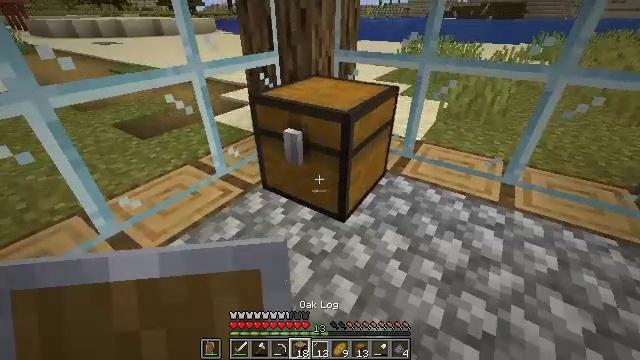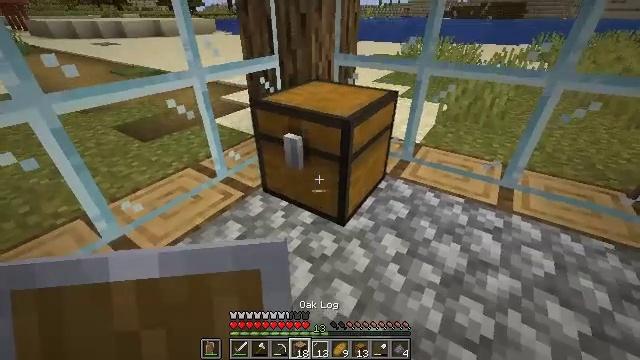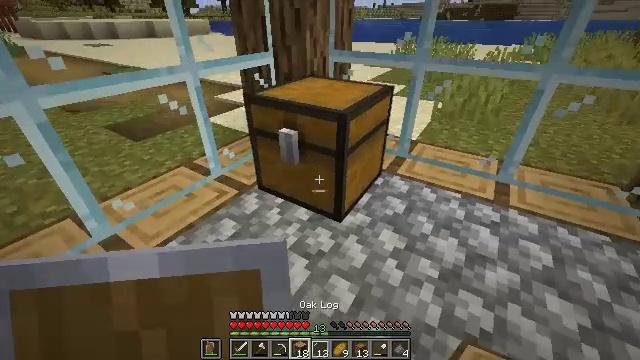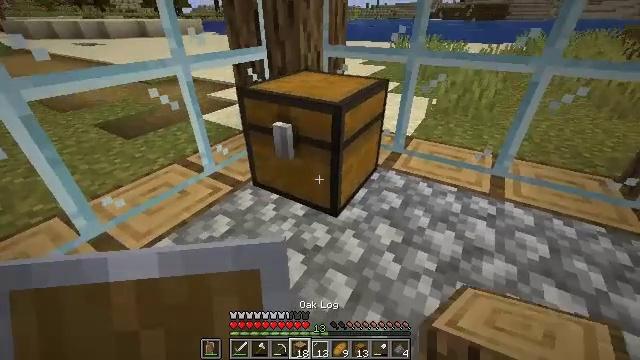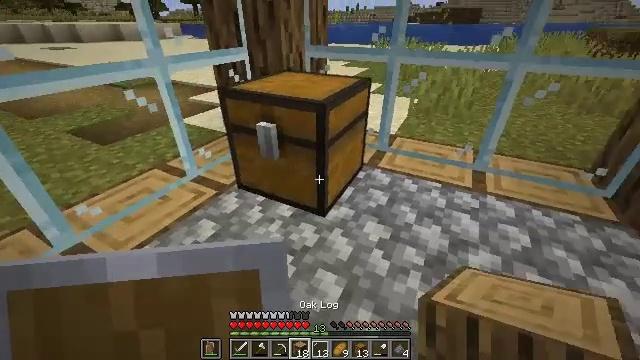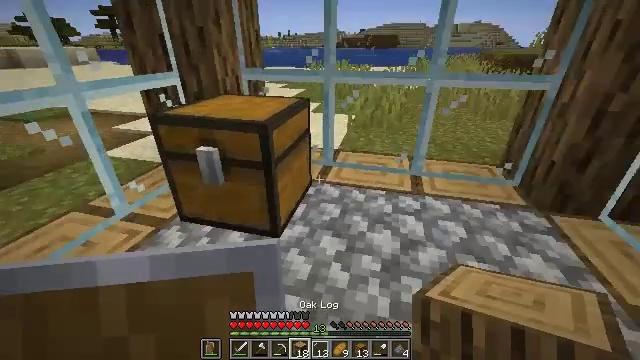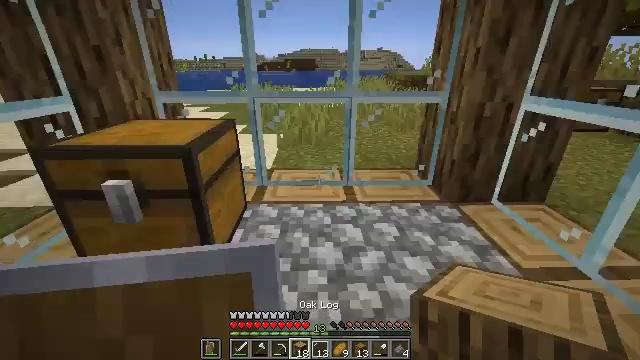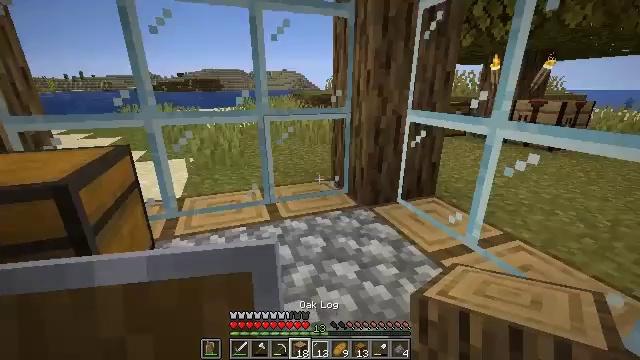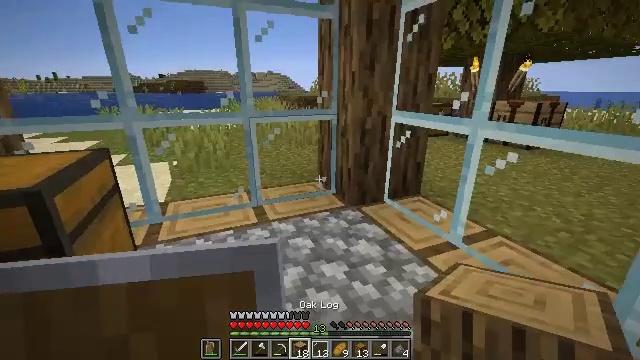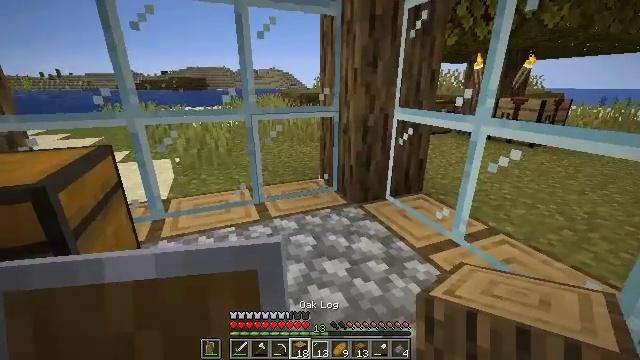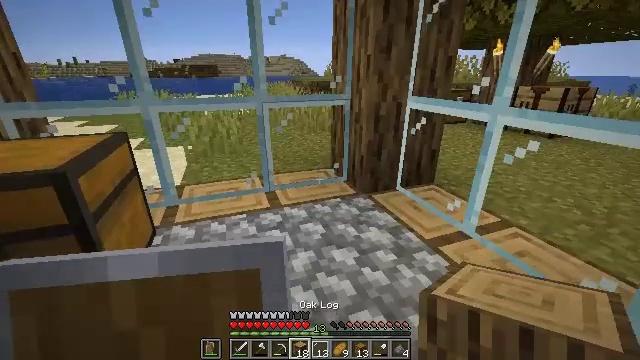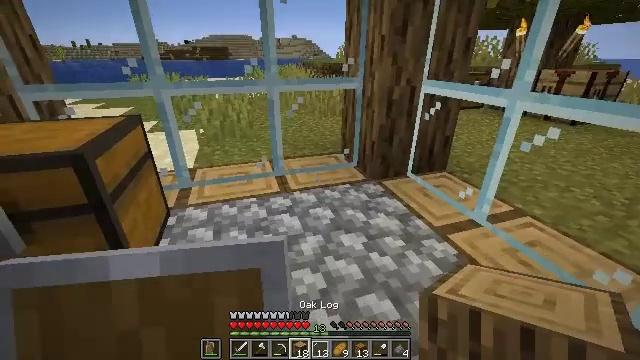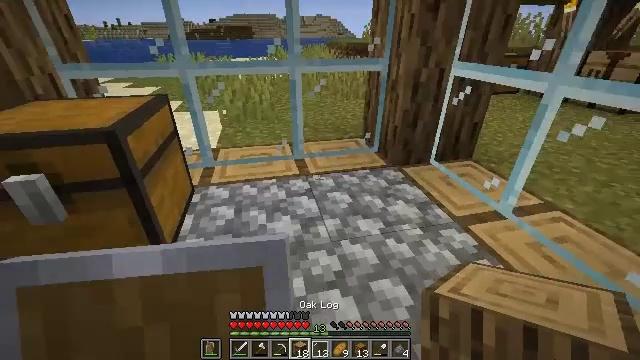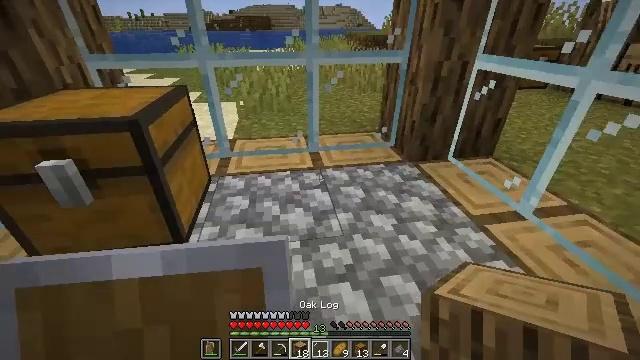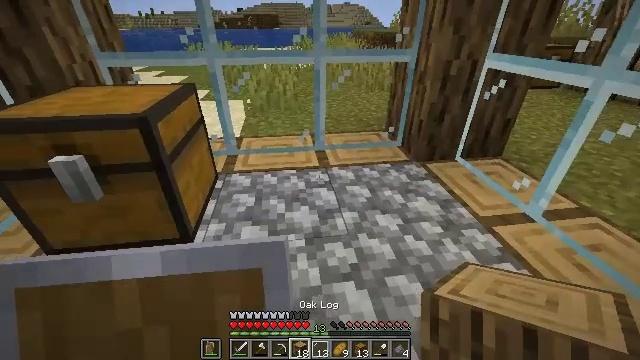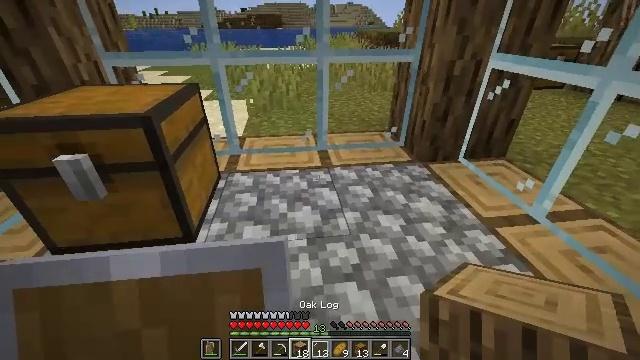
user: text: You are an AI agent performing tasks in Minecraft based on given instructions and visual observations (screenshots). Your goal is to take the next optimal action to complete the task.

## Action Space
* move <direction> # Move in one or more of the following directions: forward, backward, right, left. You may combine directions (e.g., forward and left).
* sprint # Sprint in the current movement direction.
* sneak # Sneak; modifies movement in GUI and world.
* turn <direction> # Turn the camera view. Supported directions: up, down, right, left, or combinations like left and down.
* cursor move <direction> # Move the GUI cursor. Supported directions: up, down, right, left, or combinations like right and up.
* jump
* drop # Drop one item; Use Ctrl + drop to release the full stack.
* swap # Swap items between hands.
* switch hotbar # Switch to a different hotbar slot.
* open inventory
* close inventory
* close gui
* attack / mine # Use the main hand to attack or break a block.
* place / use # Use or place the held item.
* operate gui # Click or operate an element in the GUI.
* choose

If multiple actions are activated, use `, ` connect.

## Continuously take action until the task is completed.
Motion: motion action
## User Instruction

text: Attack the chest to pick it up.
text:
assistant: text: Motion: sneak
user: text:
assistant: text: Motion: sneak, turn right
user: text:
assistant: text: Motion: sneak, turn right
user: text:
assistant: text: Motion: sneak, turn right
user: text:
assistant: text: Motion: sneak, turn right and up
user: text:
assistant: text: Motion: sneak, turn right and up
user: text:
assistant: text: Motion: sneak, turn right and up
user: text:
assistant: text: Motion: sneak, turn right
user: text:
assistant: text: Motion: sneak
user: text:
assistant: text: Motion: sneak, turn left and down
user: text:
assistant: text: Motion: sneak, turn left and down
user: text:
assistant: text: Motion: sneak, turn left and down
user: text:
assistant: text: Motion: sneak, turn left and down
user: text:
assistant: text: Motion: sneak, turn left
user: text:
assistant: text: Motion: sneak
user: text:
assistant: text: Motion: sneak
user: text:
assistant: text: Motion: sneak
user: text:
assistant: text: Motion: sneak
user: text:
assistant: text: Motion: sneak
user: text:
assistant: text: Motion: sneak
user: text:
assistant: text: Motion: sneak
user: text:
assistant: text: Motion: sneak
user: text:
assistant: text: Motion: sneak
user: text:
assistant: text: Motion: sneak
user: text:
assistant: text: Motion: sneak
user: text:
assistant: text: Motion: sneak
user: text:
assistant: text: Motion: sneak
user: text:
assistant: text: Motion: sneak
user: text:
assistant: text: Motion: sneak
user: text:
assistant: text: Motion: sneak